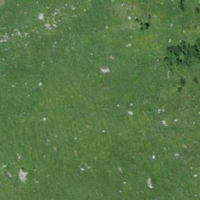
EUNIS habitat code: 26
Species observed at this site:
Saxifraga aizoides